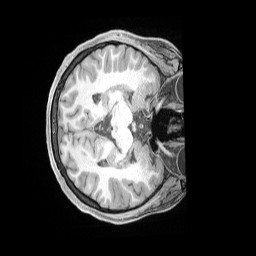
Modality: T1w
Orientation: axial
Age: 34
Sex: female
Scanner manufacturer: siemens
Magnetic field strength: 3 T
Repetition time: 2 s
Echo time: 0.00211 s